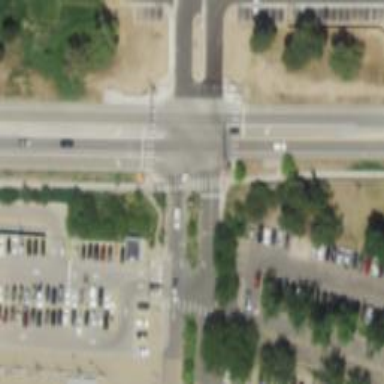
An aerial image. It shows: Zebra crossing on the road.